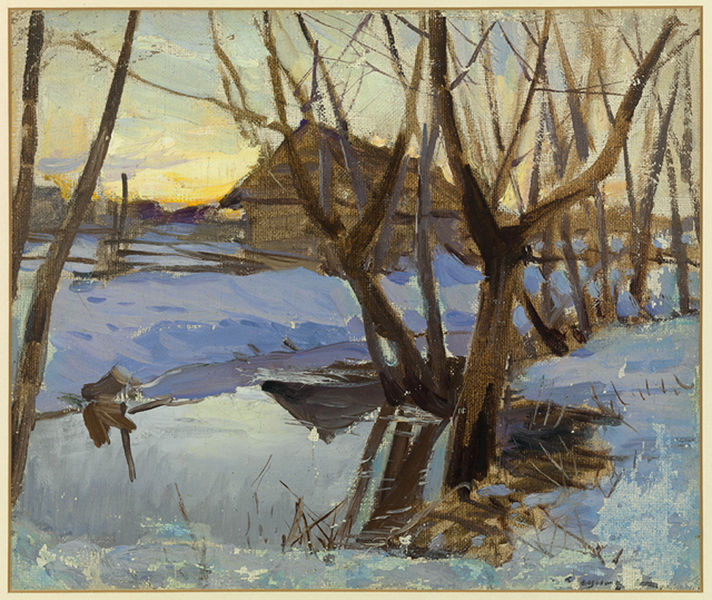
Titel: A Peasant Hut in Wintertime, A Peasant Hut in Wintertime
Künstler: Konstantin Veshchilov (Westchiloff)
Standort: Amherst (Massachusetts, USA)
Institution: Mead Art Museum, Amherst College
Schlagwörter: blau, blue, oil, white, green, grey, modern, painting, yellow, mirror, reflection, brown, wooden, wood, cloud, clouds, man, sky, tree, boat, building, house, lake, landscape, nature, orange, shore, water, horizon, reflections, reflexion, roof, sun, trees, snow, winter, forest, grass, light, river, impressionism, purple, animals, dog, ice, fence, outside, rural, baum, haus, trunk, pastel, wasser, hut, cabin, canoe, home, shack, bare, branches, beautiful, brushstrokes, figure, outdoors, sunset, aquarell, canvas, paint, peace, cold, sunrise, peinture, blurry, landschaft, branch, barn, van gogh, pictoral, woods, gemälde, logs, hose, morning, shed, fluß, sk, frozen, ligth, blur, treetrunk, acrylic, twig, bluie, aquarele, baba, black sheep, lodge, snowy, russisch, russland, freezing, 19 jahrhundert, season, wonderland, sundown, froze, fe, silent, next, pastelle, outsoors, snowdrift, farbig, lasurtechnik